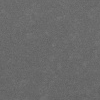
Atmospheric dust classification: dusty